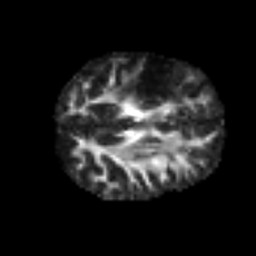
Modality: FA
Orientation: axial
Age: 55
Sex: male
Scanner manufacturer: siemens
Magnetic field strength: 3 T
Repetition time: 6.1 s
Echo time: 0.101 s